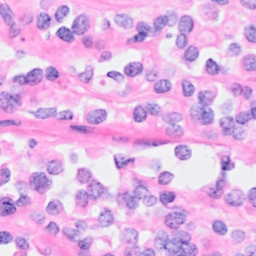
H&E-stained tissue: Breast